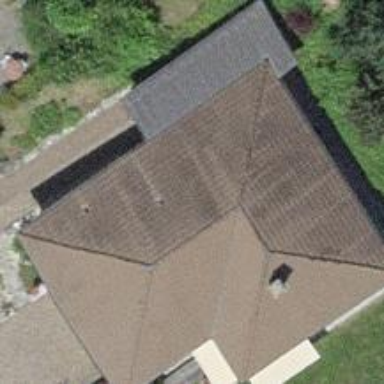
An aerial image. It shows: Building with tile roof.